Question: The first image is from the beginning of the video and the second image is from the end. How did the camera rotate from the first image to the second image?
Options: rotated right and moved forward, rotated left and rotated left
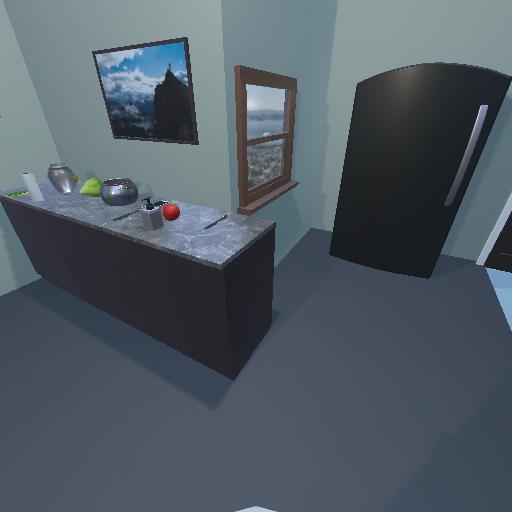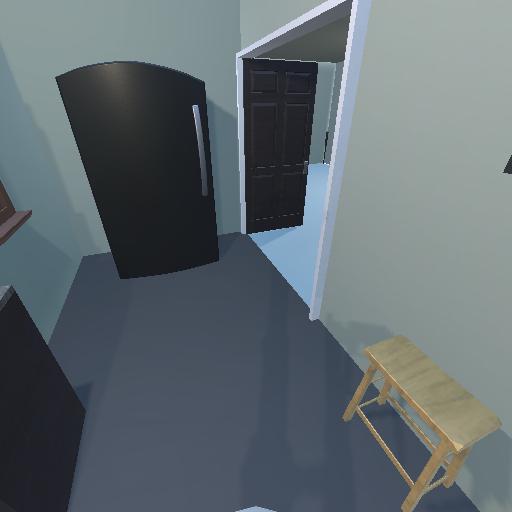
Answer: rotated right and moved forward